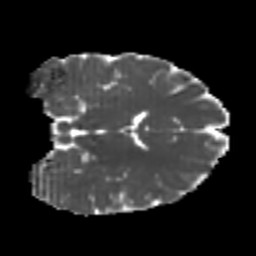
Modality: MD
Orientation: coronal
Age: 24
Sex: female
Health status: healthy
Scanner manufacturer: philips
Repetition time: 7.386 s
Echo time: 0.08599 s